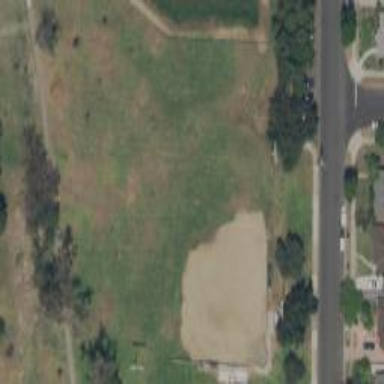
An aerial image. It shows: Baseball pitch for leisure and sports activities.